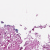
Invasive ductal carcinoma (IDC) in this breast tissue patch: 0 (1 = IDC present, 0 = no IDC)